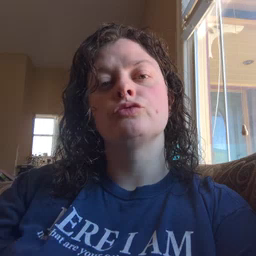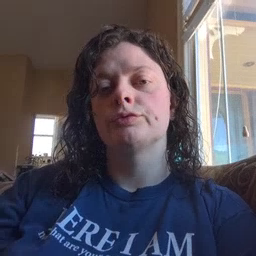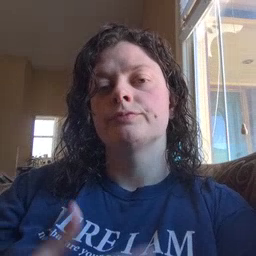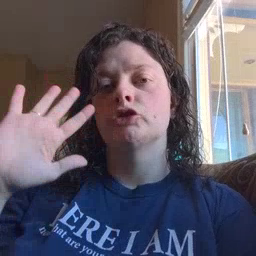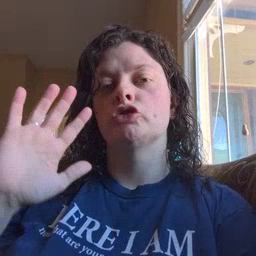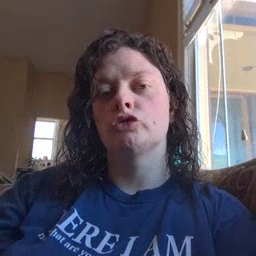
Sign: finish